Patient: sex F, age 57
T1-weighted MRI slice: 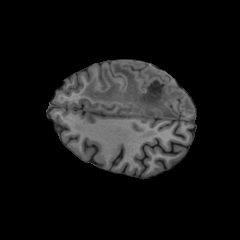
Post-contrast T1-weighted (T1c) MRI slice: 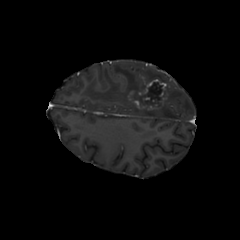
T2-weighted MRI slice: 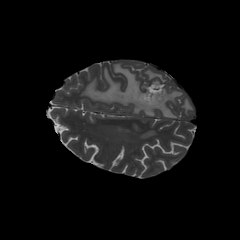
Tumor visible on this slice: yes
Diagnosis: Glioblastoma, IDH-wildtype
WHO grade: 4